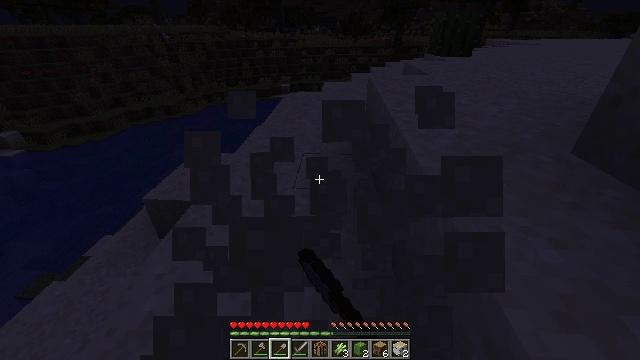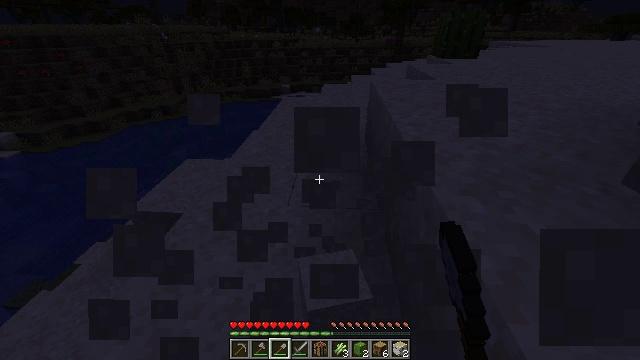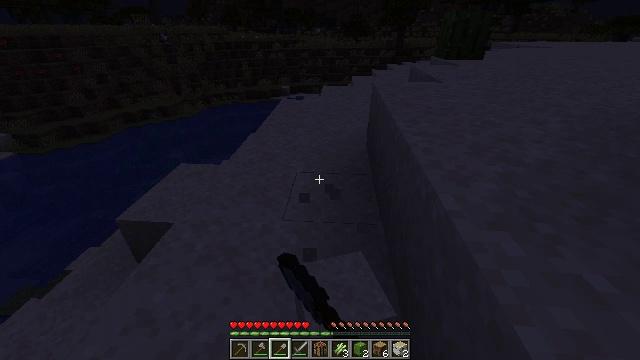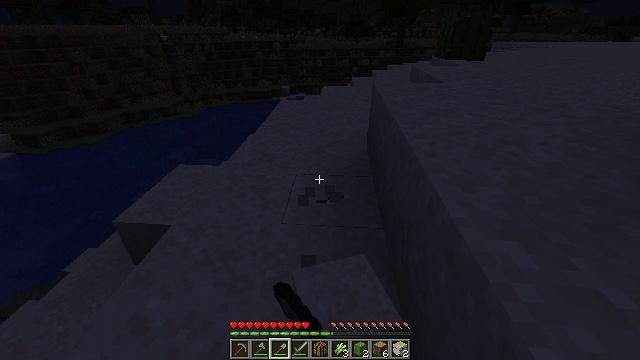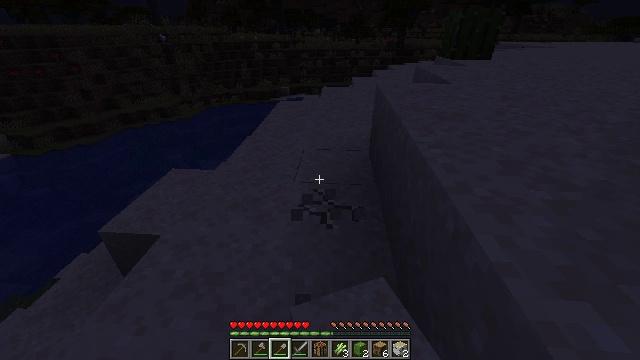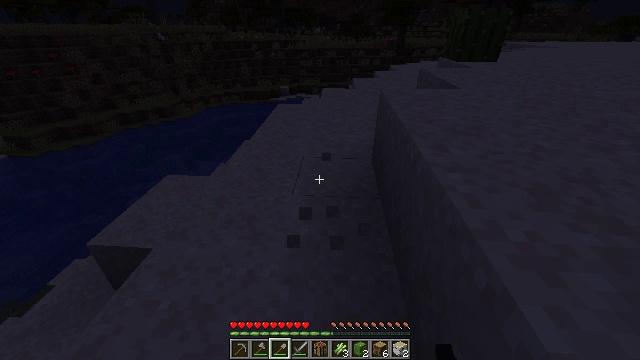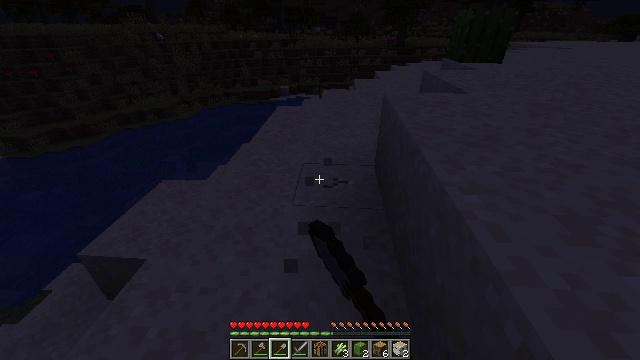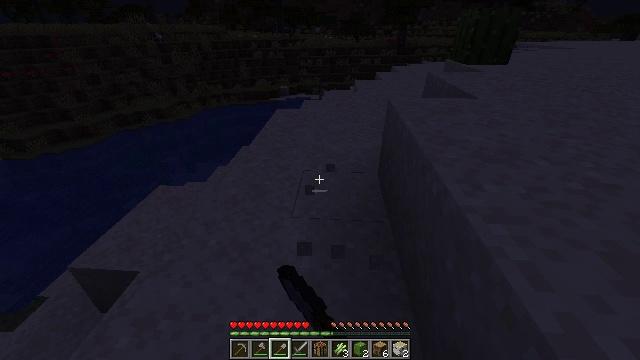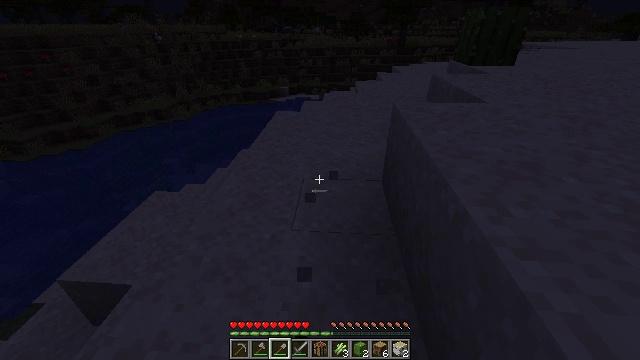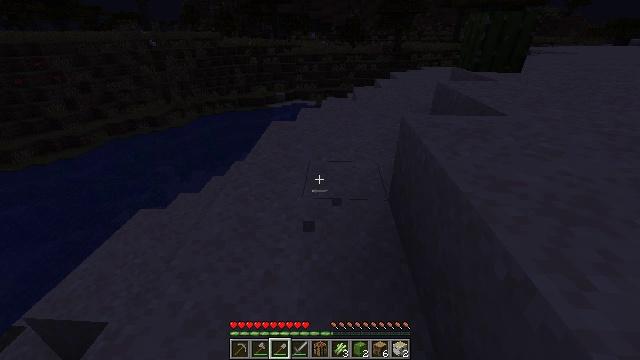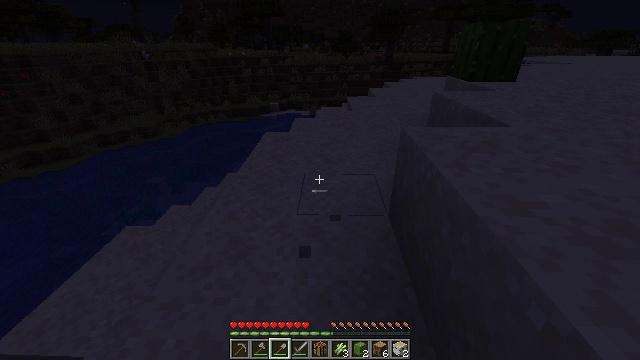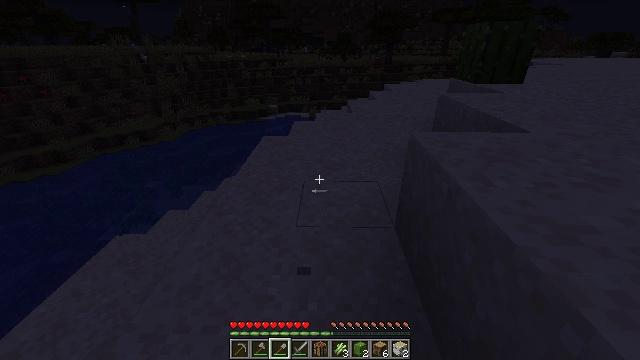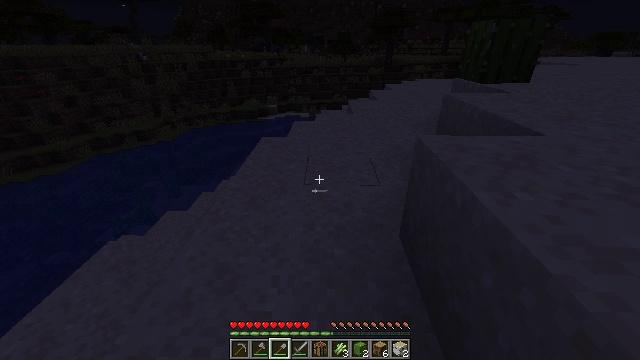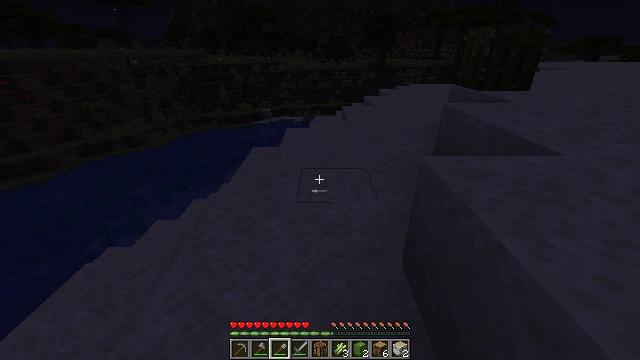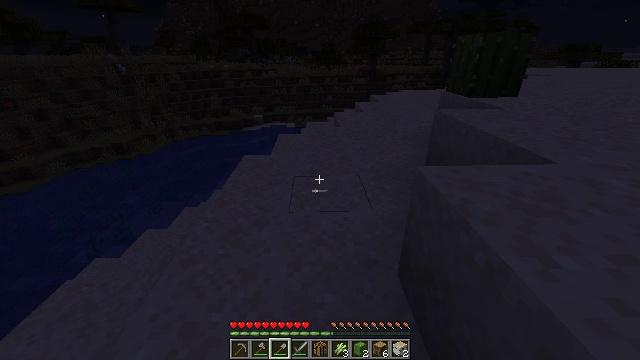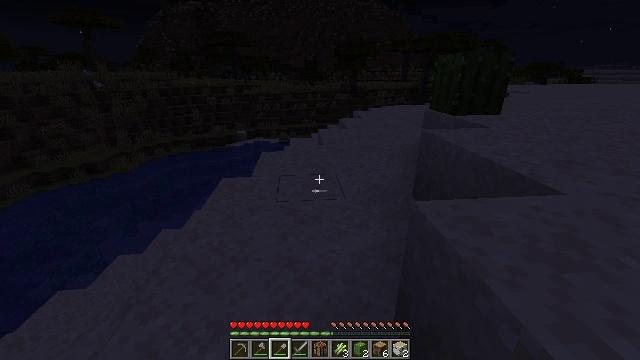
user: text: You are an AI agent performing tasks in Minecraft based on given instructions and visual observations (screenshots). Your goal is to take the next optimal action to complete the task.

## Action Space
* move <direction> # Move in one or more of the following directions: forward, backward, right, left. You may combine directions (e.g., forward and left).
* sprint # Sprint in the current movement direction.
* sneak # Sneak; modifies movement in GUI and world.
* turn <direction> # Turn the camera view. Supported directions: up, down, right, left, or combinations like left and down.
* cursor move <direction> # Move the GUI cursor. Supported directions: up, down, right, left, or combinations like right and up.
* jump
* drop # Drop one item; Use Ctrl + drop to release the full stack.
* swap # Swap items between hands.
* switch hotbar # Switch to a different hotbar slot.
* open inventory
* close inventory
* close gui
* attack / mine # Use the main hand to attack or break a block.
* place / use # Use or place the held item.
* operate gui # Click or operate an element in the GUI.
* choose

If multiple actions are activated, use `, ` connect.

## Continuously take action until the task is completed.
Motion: motion action
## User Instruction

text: Mine the sugar cane near rivers.
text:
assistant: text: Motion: move forward, attack / mine
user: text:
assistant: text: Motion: move forward, attack / mine
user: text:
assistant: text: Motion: move forward, attack / mine
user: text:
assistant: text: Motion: move forward, attack / mine
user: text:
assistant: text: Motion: move forward, attack / mine
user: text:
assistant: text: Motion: move forward, attack / mine
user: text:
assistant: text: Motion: move forward
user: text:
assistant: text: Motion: move forward
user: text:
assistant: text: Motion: move forward
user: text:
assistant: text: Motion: move forward, turn right and up
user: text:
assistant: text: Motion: move forward
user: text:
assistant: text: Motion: move forward
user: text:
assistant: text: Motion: move forward, turn right
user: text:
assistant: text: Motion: move forward, turn right and up
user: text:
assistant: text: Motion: move forward, turn right and up
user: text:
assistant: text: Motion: move forward, turn right and up
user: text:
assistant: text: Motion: move forward, turn right and up
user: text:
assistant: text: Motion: move forward, turn up
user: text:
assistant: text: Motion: move forward, turn right and up
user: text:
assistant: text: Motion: move forward, turn right and up
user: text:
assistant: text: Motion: move forward
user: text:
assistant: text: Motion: move forward, turn right and up
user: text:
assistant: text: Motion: move forward, turn right and up
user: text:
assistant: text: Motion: move forward, turn right
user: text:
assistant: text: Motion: move forward, turn right
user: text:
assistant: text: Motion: move forward
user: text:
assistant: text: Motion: move forward and move left
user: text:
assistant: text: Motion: move forward and move left
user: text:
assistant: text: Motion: move forward and move left
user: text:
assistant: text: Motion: move forward and move left